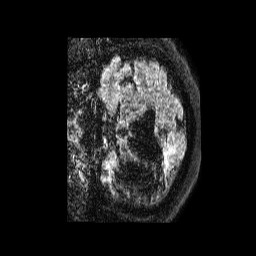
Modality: FLAIR
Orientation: coronal
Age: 61
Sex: male
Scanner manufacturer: philips
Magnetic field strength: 1.5 T
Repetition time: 4.8 s
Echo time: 0.38 s